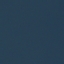
Land use / land cover class: SeaLake